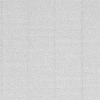
Atmospheric dust classification: dusty